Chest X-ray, PA view. Patient: 42 years old, sex F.
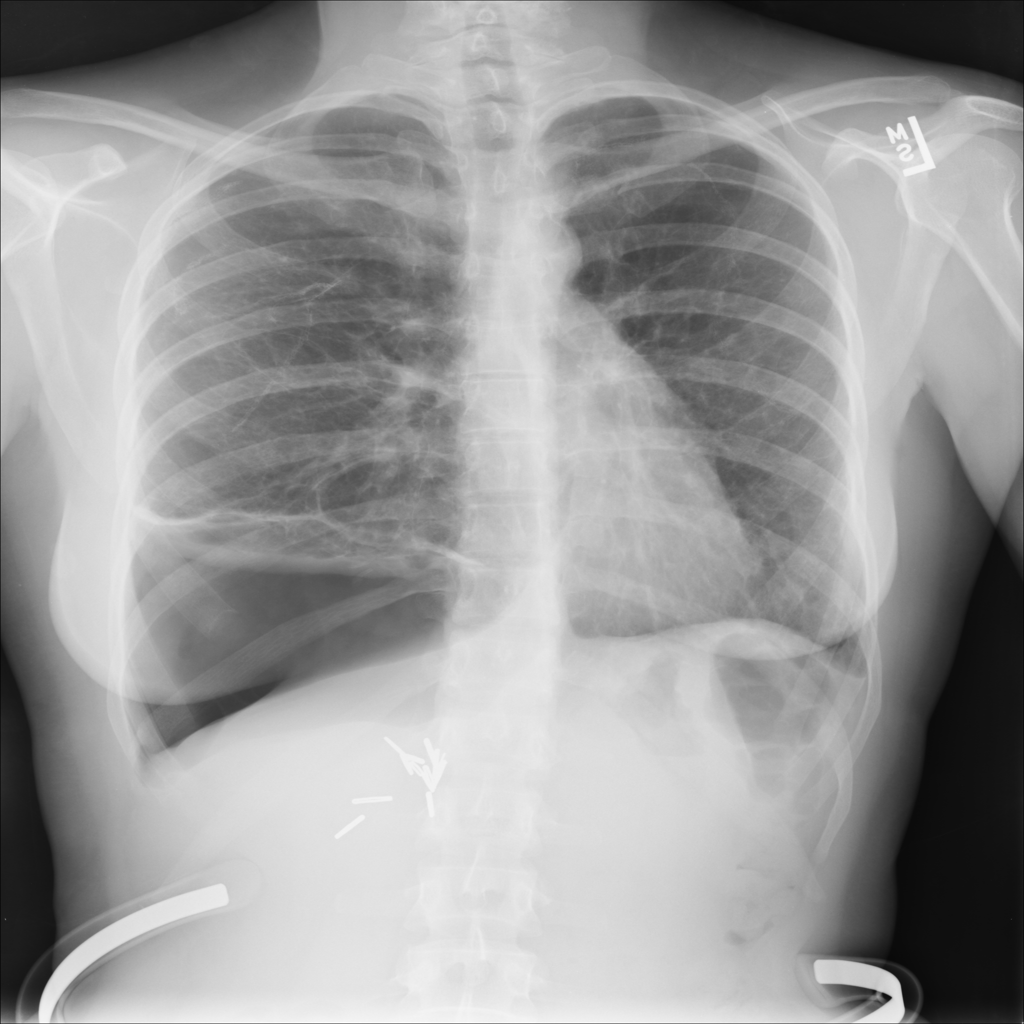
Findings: Pneumothorax